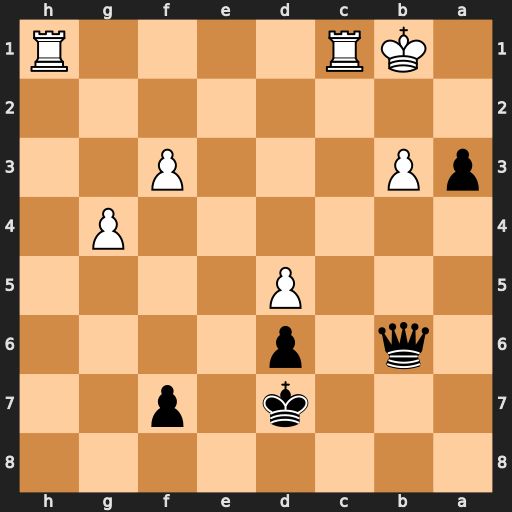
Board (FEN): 8/3k1p2/1q1p4/3P4/6P1/pP3P2/8/1KR4R
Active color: b
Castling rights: -
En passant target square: -
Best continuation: Qxb3+ Ka1 Qb2#